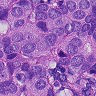
Metastatic tissue present: yes